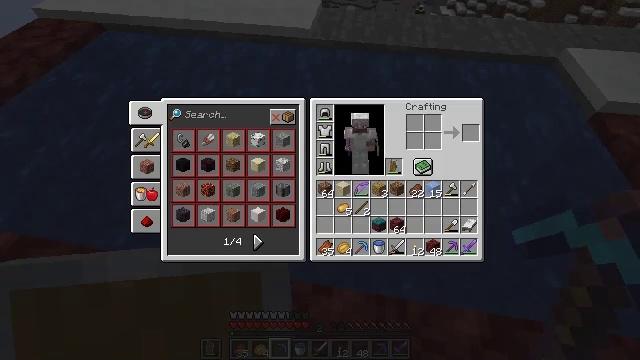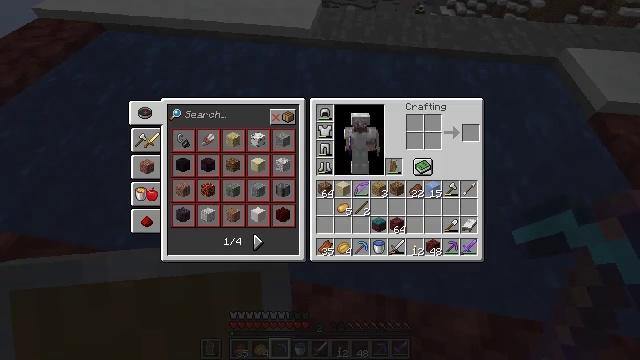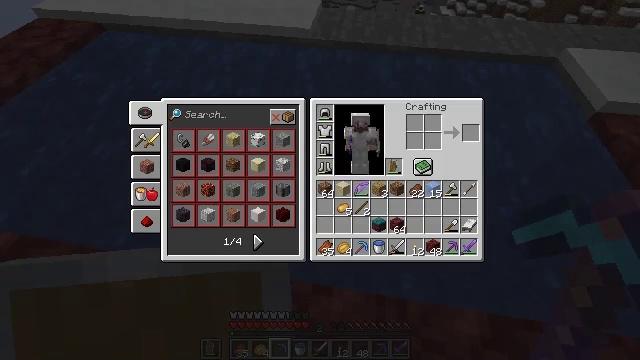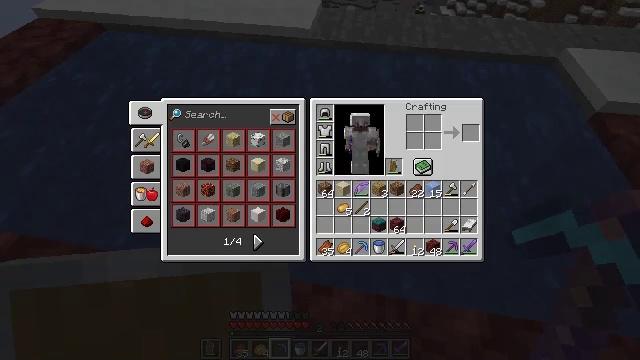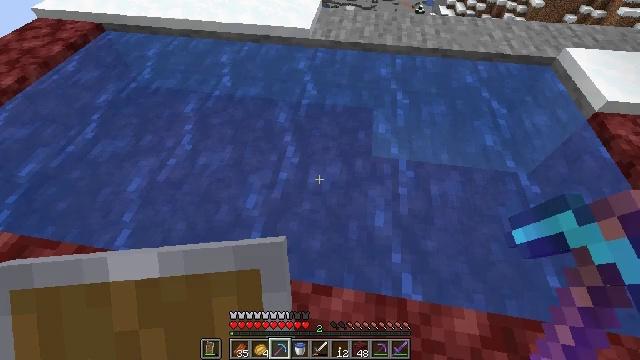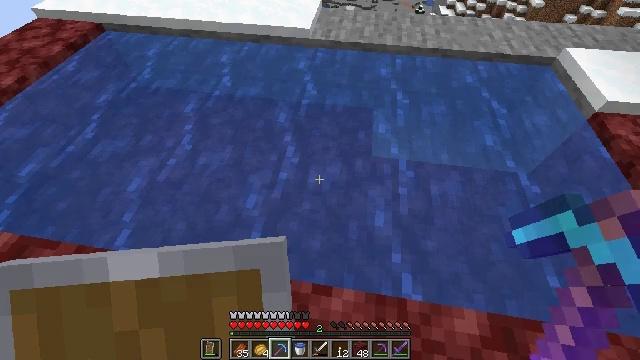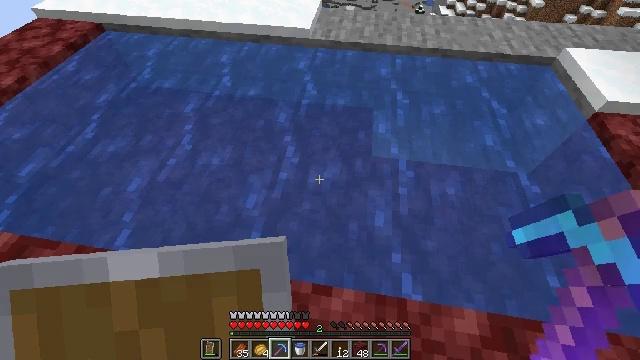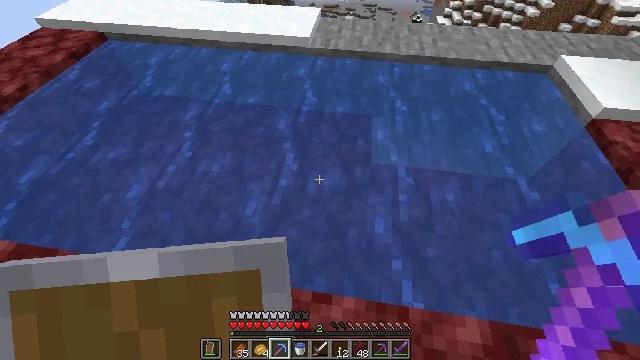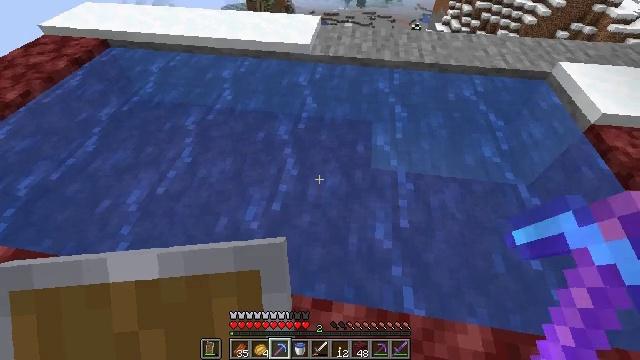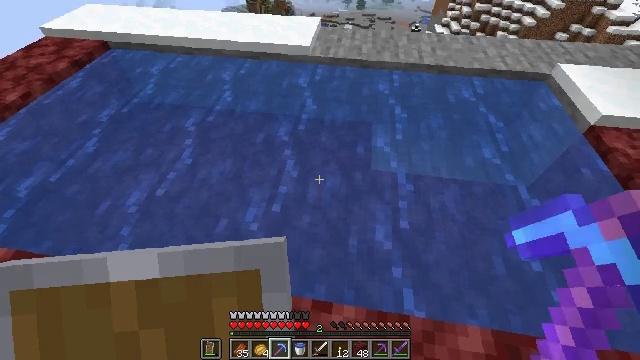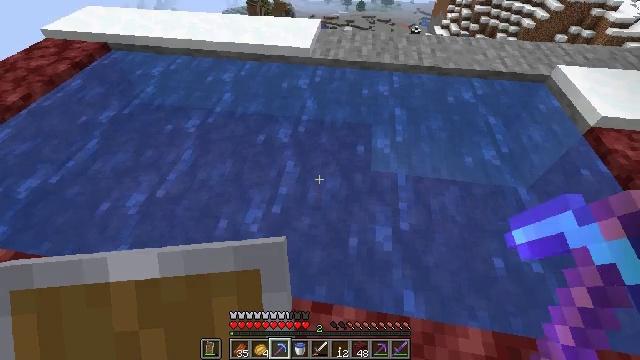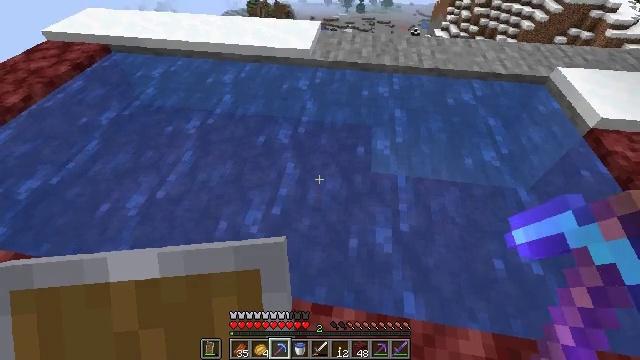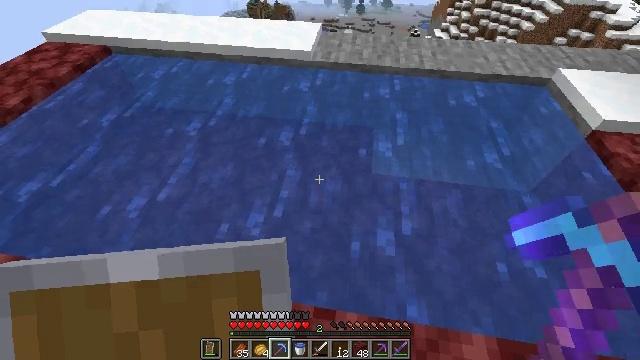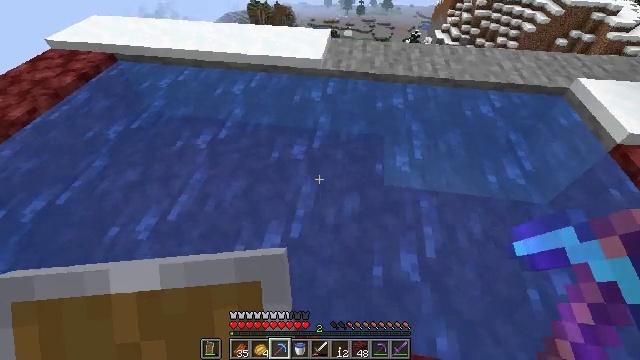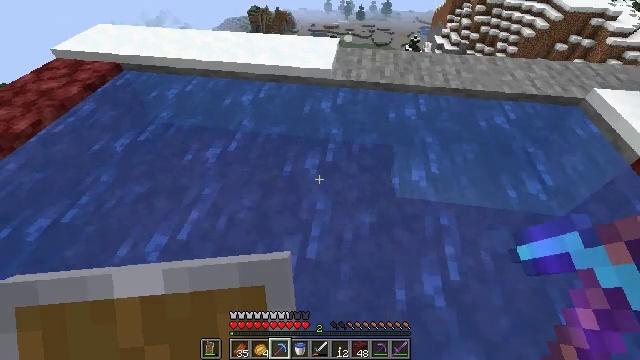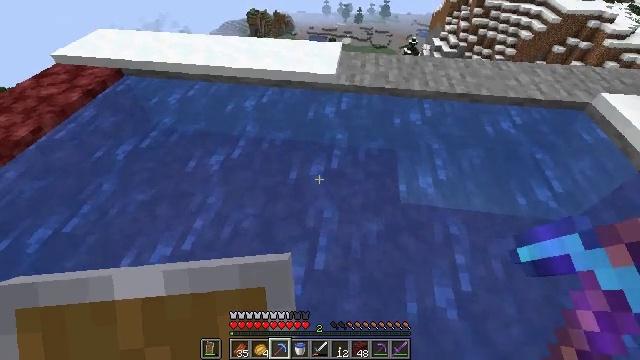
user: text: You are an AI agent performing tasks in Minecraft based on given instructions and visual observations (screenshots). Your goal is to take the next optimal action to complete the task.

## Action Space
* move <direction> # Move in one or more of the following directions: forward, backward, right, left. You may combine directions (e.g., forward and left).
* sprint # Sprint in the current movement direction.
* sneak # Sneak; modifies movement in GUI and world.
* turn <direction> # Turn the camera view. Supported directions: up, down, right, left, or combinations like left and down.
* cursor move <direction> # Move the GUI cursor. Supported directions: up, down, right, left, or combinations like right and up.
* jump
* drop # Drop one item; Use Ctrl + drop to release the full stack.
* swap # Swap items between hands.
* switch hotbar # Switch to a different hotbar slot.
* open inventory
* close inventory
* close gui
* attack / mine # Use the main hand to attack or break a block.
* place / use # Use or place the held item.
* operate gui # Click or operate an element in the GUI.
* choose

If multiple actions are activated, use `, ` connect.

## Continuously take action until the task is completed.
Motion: motion action
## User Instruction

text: Mine ice to use in an ice pathway.
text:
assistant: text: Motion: no_op
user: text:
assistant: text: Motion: no_op
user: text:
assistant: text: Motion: no_op
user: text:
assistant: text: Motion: close inventory
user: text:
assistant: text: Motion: close inventory
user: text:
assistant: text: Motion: close inventory
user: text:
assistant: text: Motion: turn up
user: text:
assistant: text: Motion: turn up
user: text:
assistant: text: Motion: no_op
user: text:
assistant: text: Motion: no_op
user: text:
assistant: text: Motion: no_op
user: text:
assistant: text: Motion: move forward and move left
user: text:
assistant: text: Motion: move forward and move left
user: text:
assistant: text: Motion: move forward and move left
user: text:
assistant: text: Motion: no_op
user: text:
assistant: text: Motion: no_op
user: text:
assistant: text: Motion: no_op
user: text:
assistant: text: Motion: no_op
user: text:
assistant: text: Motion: no_op
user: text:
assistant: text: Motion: no_op
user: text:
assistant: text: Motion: no_op
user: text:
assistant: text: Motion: no_op
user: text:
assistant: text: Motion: no_op
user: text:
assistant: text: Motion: no_op
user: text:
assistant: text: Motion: no_op
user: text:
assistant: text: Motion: no_op
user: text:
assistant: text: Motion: move left
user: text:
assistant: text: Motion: move left
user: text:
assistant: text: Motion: move left
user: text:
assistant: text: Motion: no_op